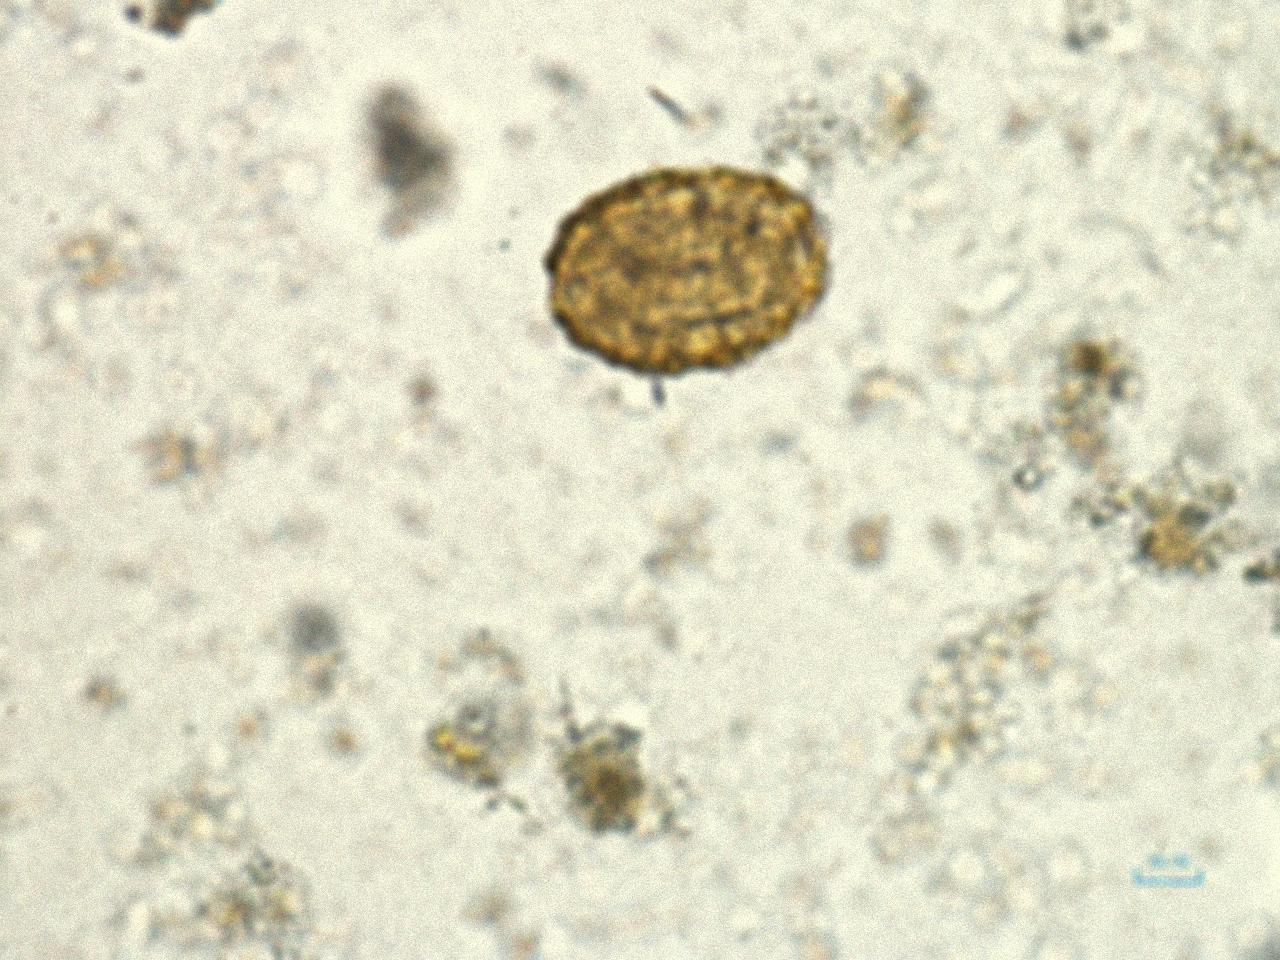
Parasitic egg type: Ascaris lumbricoides